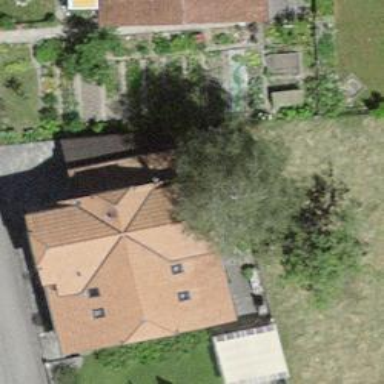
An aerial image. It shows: Residential building with half-hipped roof shape.